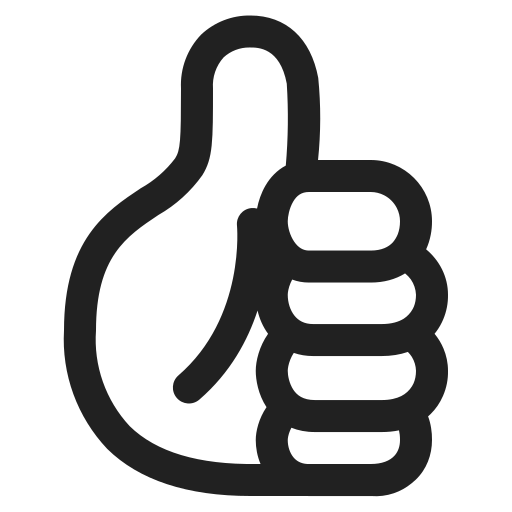
thumbs up high contrast default